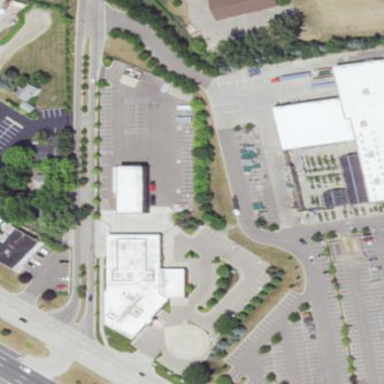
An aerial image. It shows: Retail area.